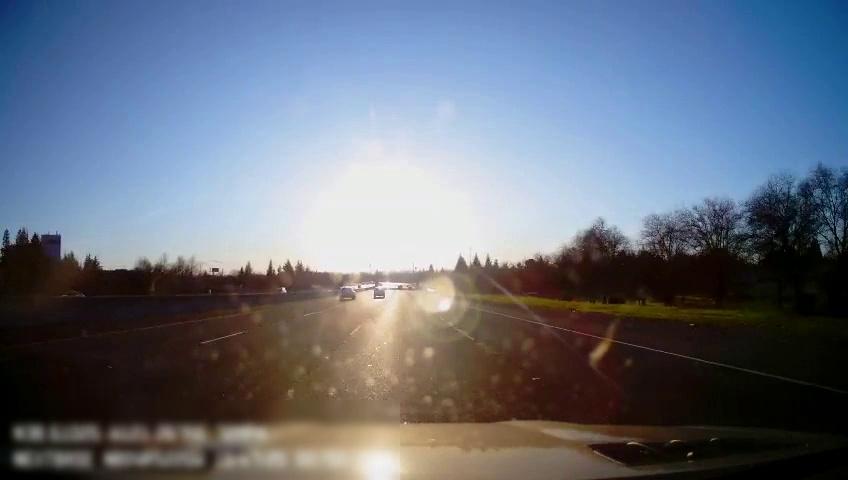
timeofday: Day
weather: Sunny
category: Drivable Space
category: Vehicles | SUV
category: Vehicles | Car
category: Vehicles | Car
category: Vehicles | SUV
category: Lanes | Alternate Lane
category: Lanes | Alternate Lane
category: Lanes | Current Lane
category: Lanes | Current Lane
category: Lanes | Alternate Lane